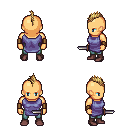
a pixel art fantasy rpg character, male body template, human, tanned skin, chain tabard jacket, teal pants, blonde mohawk hairstyle, leather bracers, maroon shoes, dagger, four views (front, back, left, right), 2x2 character sprite sheet, small pixel art, hard edges, no anti-aliasing